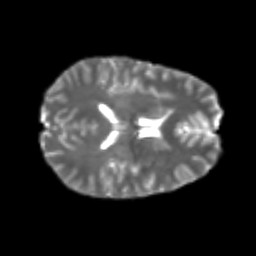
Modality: T2w
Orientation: axial
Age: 23
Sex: male
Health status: healthy
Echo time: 0.074 s